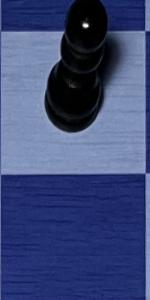
Label: Empty